Question: How many ricochets will a ball launched from (1.0, 1.0) at 15° need to hit the target at (9.0, 9.0)? The ball reflects perfectly off the arena walls and mirror-obstacles.
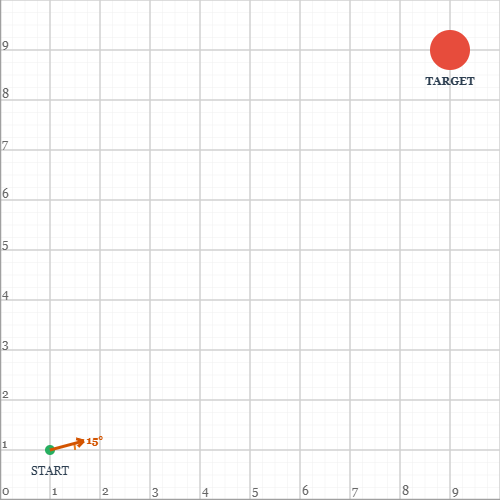
Answer: 3